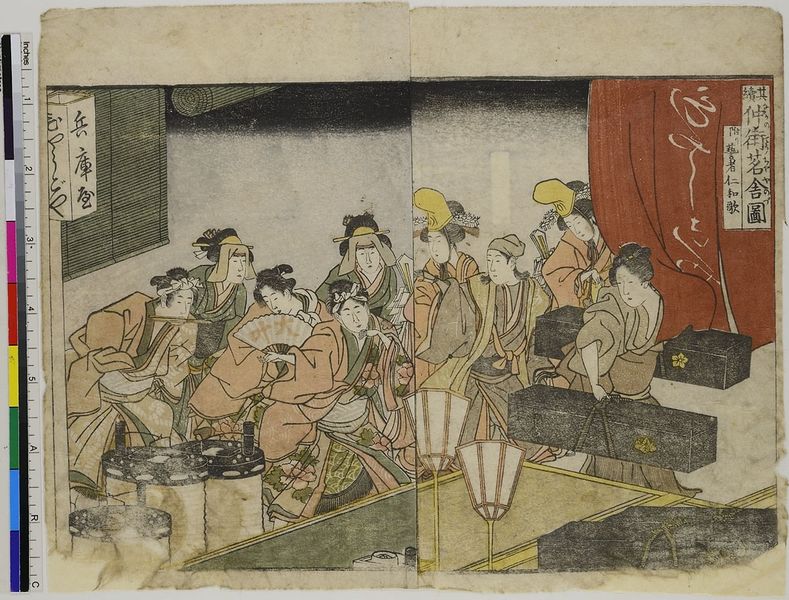
Titel: Blatt aus: Holzschnittbuch über zeitgenössische Kleidung
Künstler: Utagawa Toyokuni I
Standort: Hamburg
Institution: Museum für Kunst und Gewerbe Hamburg
Schlagwörter: gruppe, frauen, gelb, lampe, fächer, mode, versammlung, haarschmuck, kleidung, vorhang, holzschnitt, japan, ernte, schriftzeichen, truhe, buch, asien, druckgraphik, druckgrafik, kiste, kasten, china, zeit, farbholzschnitt, edo, reproduktionen, druckerzeugnisse, ukiyo, corhand